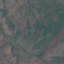
Land use / land cover class: HerbaceousVegetation